Question: I created a Qt GUI application and I am trying to package it to share with other people. I built the package and used Dependency Walker to find all of the .dll files that I needed to include. After I put them all in the same directory as the .exe; I launched the .exe for the program and I got a message that another .dll was missing I included it. I was asked in the same way to add two more .dll files. After all the .dll's were included I launched the .exe and got this weird message.

I consulted Qt 5.0.2 documentation and I couldn't find any help. It works fine when I run it within Qt Creator.
I don't know what to do from here but any help would be great
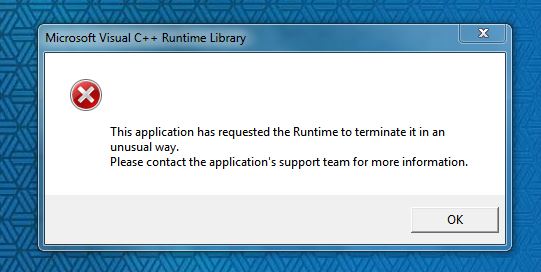
Answer: Some things you could do to find out the problem:
- - <URL>-